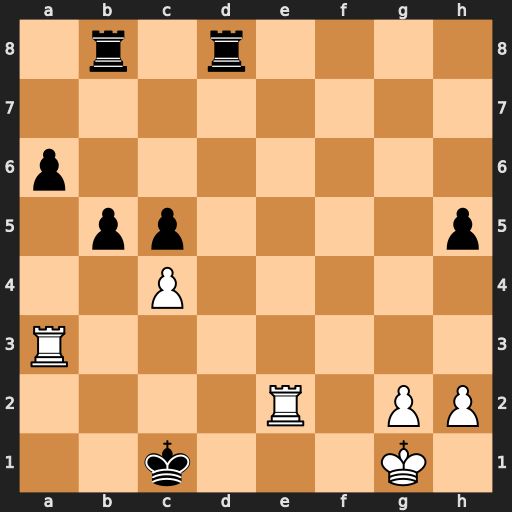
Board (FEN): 1r1r4/8/p7/1pp4p/2P5/R7/4R1PP/2k3K1
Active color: w
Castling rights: -
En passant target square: -
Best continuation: Ra1#